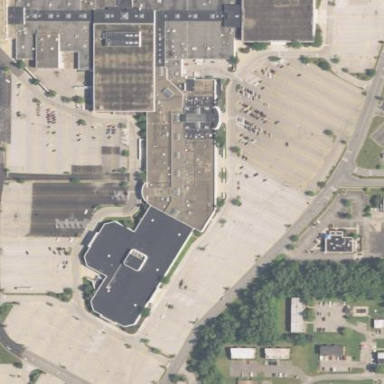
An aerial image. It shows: Retail area.